Question: As you can see here:

...one of my "imports" seems to have "<URL>"
What does that mean?
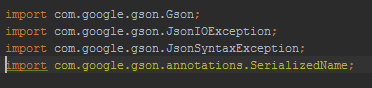
Answer: It's annotation class import, e.g. somewhere in your source file you have "@SerializedName"
<URL>